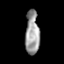
Tissue: prostate
Cell type: Myeloid cells
Senescence score: 0.3333
Nuclear area (px): 599
Mean DAPI intensity: 156.771